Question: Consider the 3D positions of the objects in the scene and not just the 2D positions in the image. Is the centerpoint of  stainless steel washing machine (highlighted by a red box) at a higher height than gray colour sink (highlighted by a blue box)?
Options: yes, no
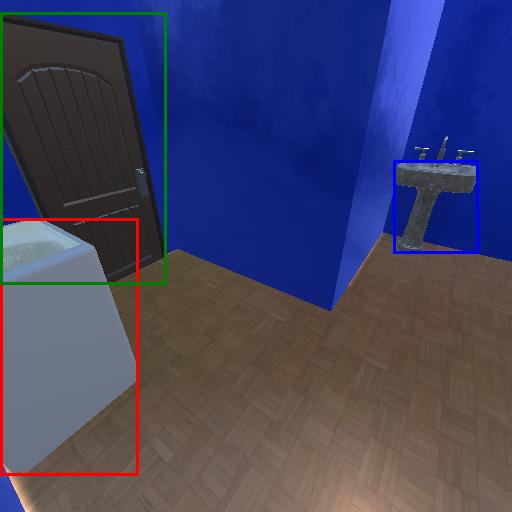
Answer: yes